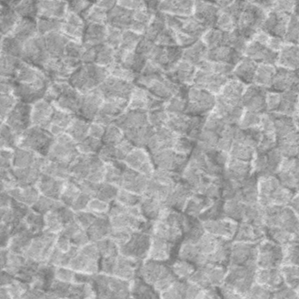
Label: frost